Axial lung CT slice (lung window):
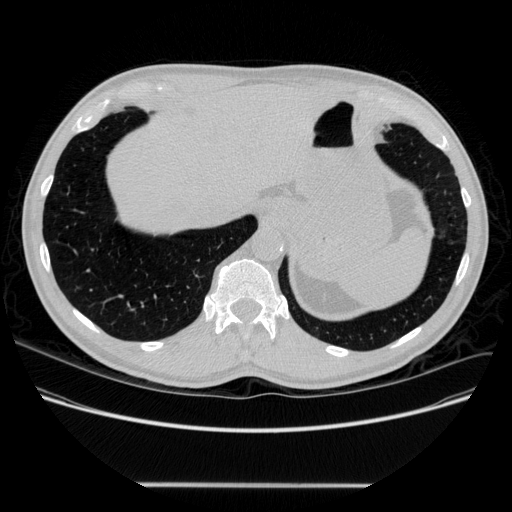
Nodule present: no